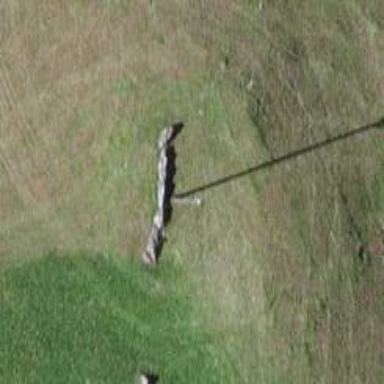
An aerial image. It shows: Wall made of dry stone.